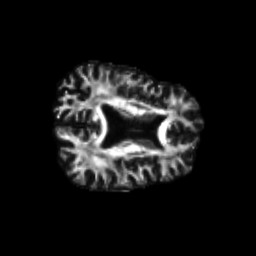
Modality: FA
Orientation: axial
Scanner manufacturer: siemens
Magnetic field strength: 3 T
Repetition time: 8.8 s
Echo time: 0.085 s